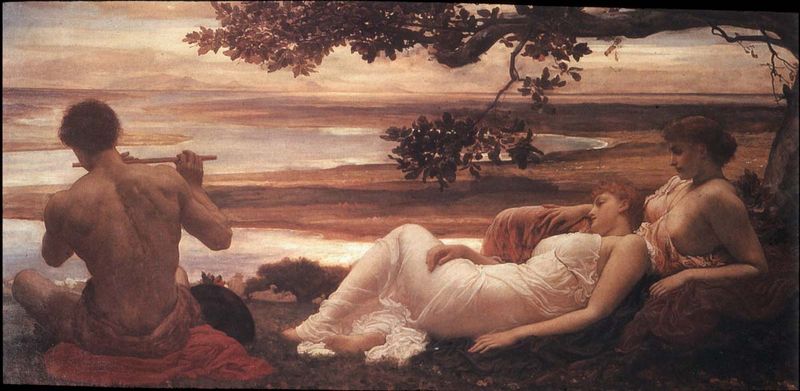
Titel: Idylle
Künstler: Lord Frederic Leighton
Institution: Privatsammlung
Schlagwörter: baum, blätter, himmel, kopf, mann, nackt, schlaf, wasser, weiß, wolken, fluss, frauen, landschaft, see, sitzen, ufer, brust, frau, hintergrund, hut, kleid, rücken, blick, rot, tuch, hände, ast, dämmerung, ebene, ferne, stamm, sonne, sitzend, stoff, brüste, ruhig, liegen, ruhen, schlafen, berge, sonnenuntergang, idylle, rast, füsse, romantik, jugendstil, muskeln, liegend, abendstimmung, flussbett, zweig, wasseroberfläche, flöte, querflöte, tunika, flötenspieler, waser, einschlafen, nakct, tagesende, weibliche schönheit